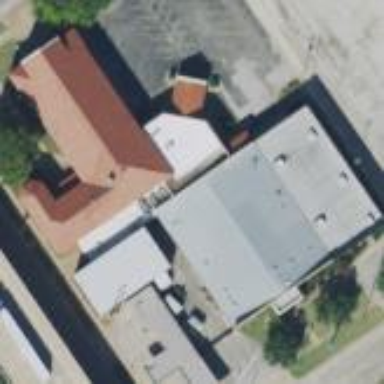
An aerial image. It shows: Building that serves as place of worship.